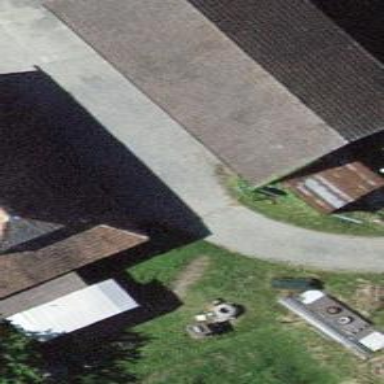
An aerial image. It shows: Barn.